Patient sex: M
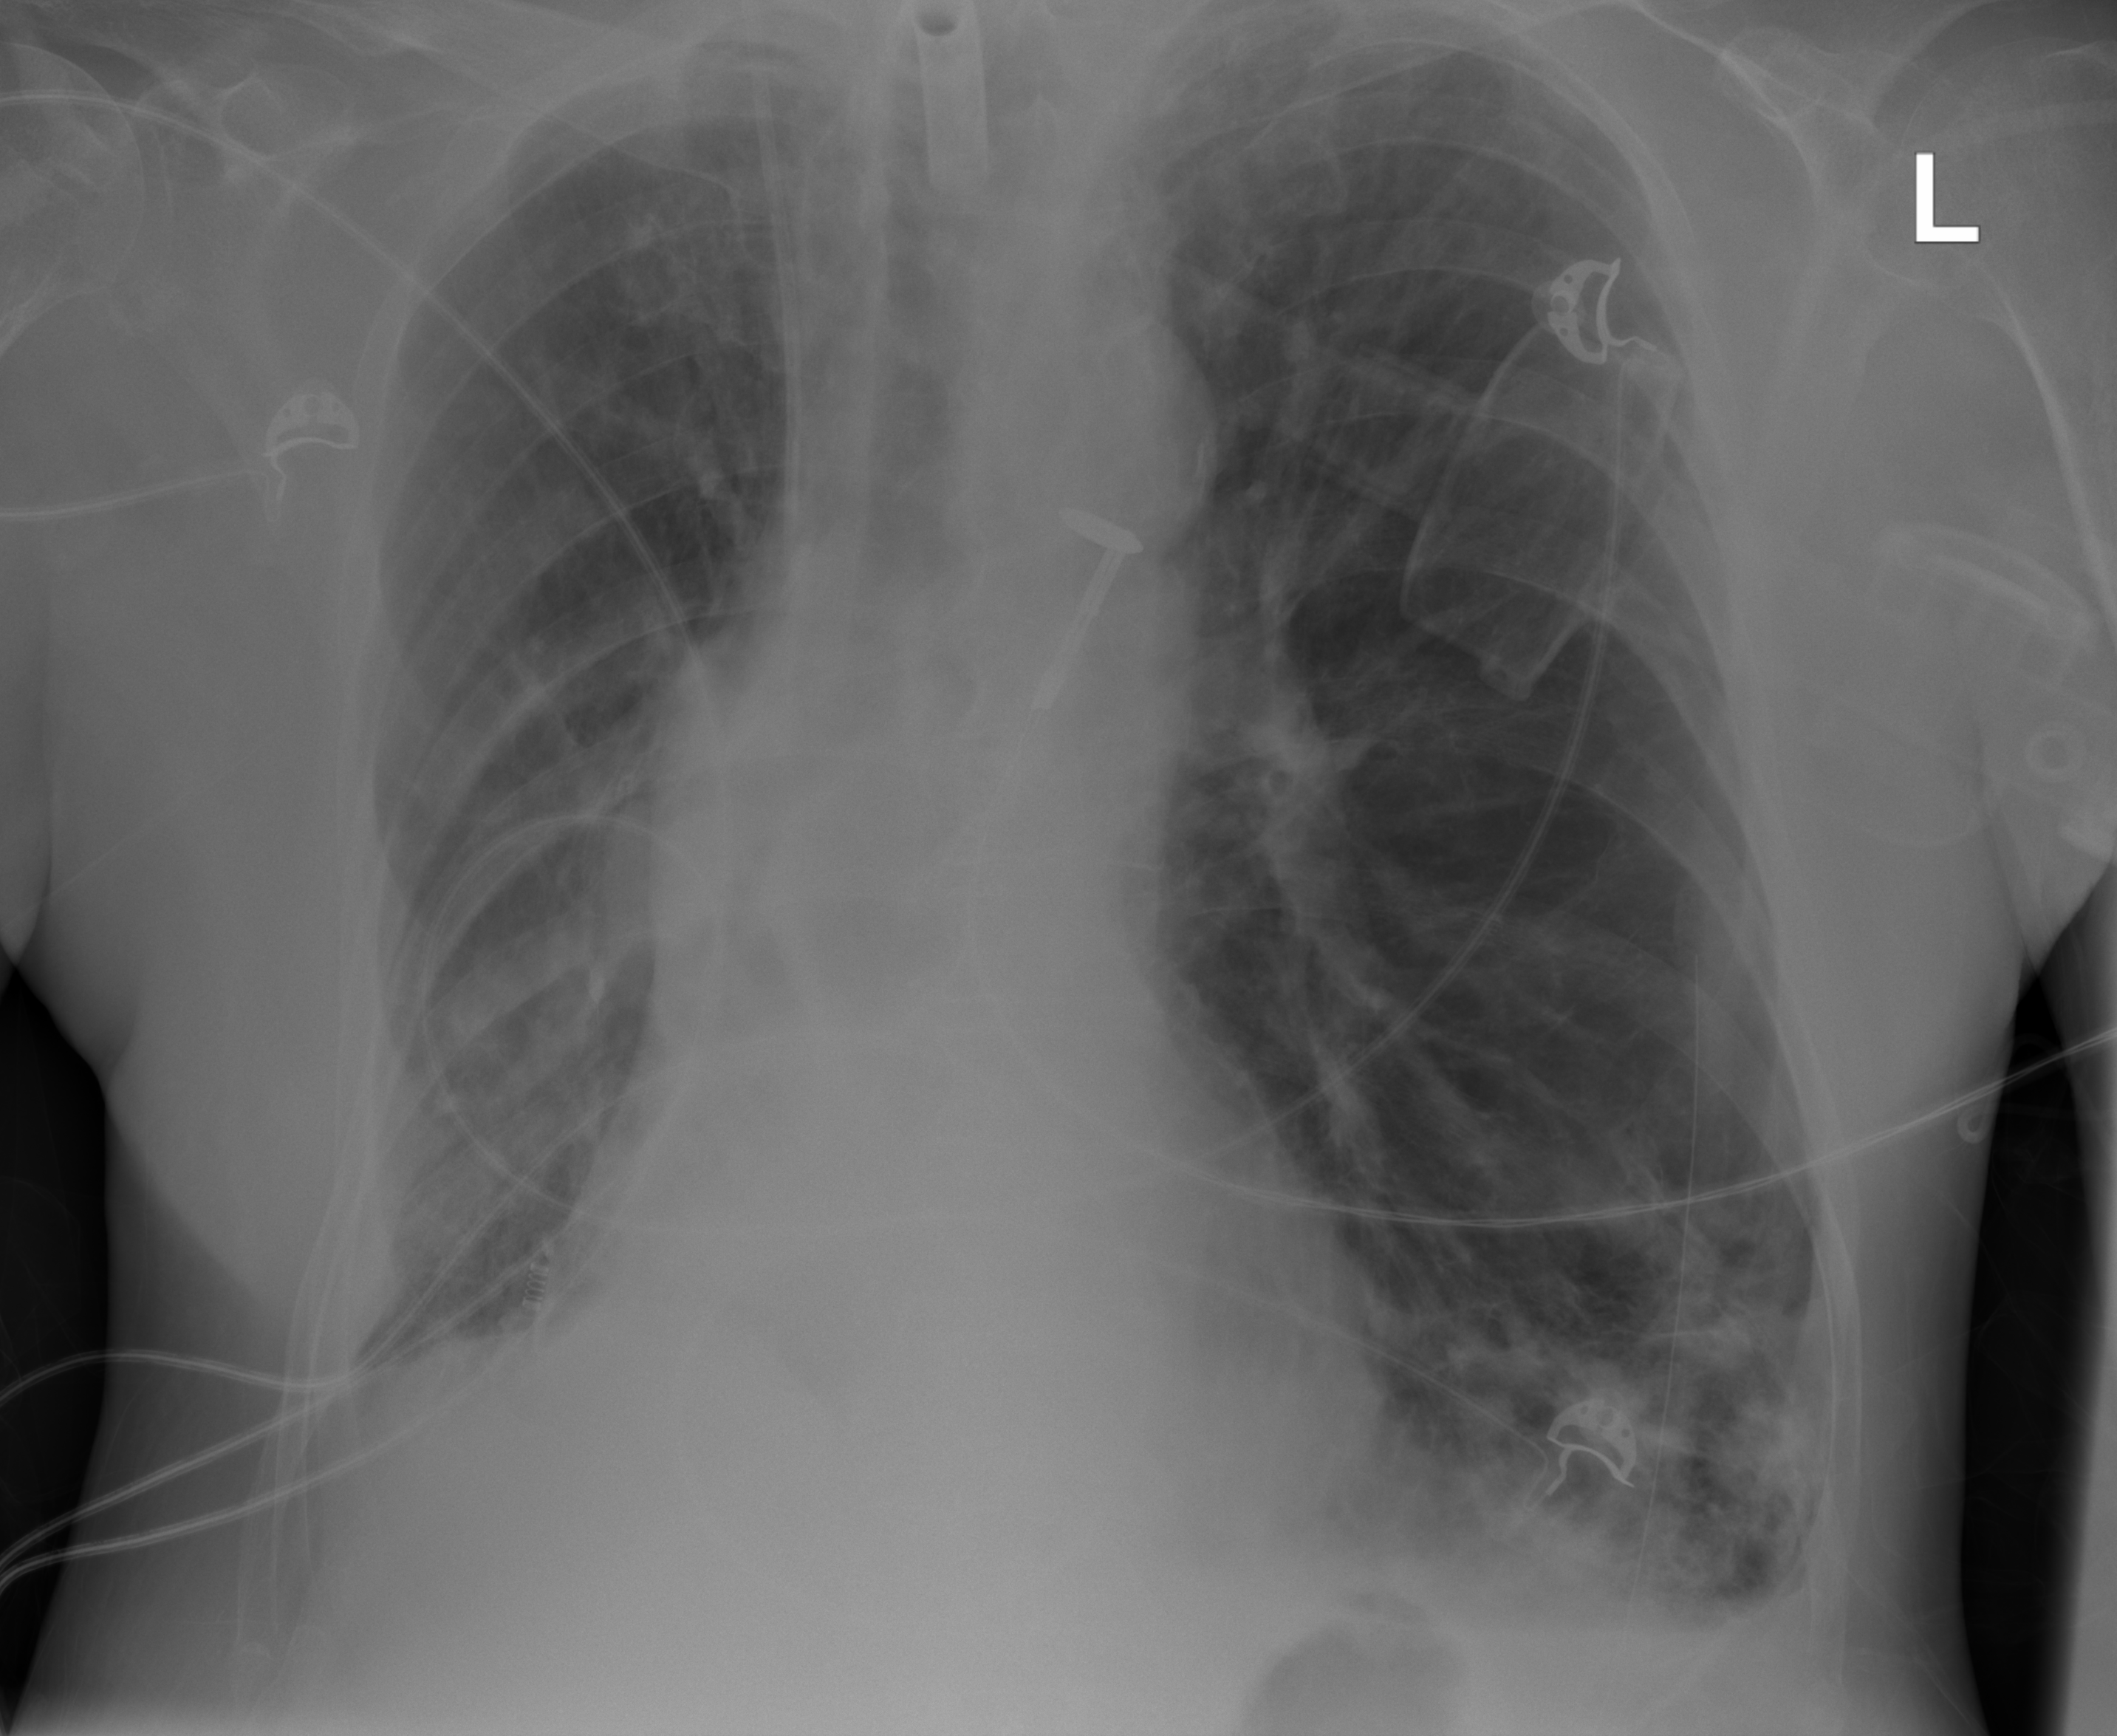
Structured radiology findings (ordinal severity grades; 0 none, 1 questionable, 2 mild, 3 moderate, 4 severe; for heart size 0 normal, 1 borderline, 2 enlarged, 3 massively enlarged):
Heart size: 2
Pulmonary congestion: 0
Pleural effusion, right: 0
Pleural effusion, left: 2
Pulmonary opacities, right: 0
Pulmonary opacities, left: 0
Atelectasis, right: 0
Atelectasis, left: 0